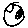
Label: moon